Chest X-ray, PA view. Patient: 58 years old, sex F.
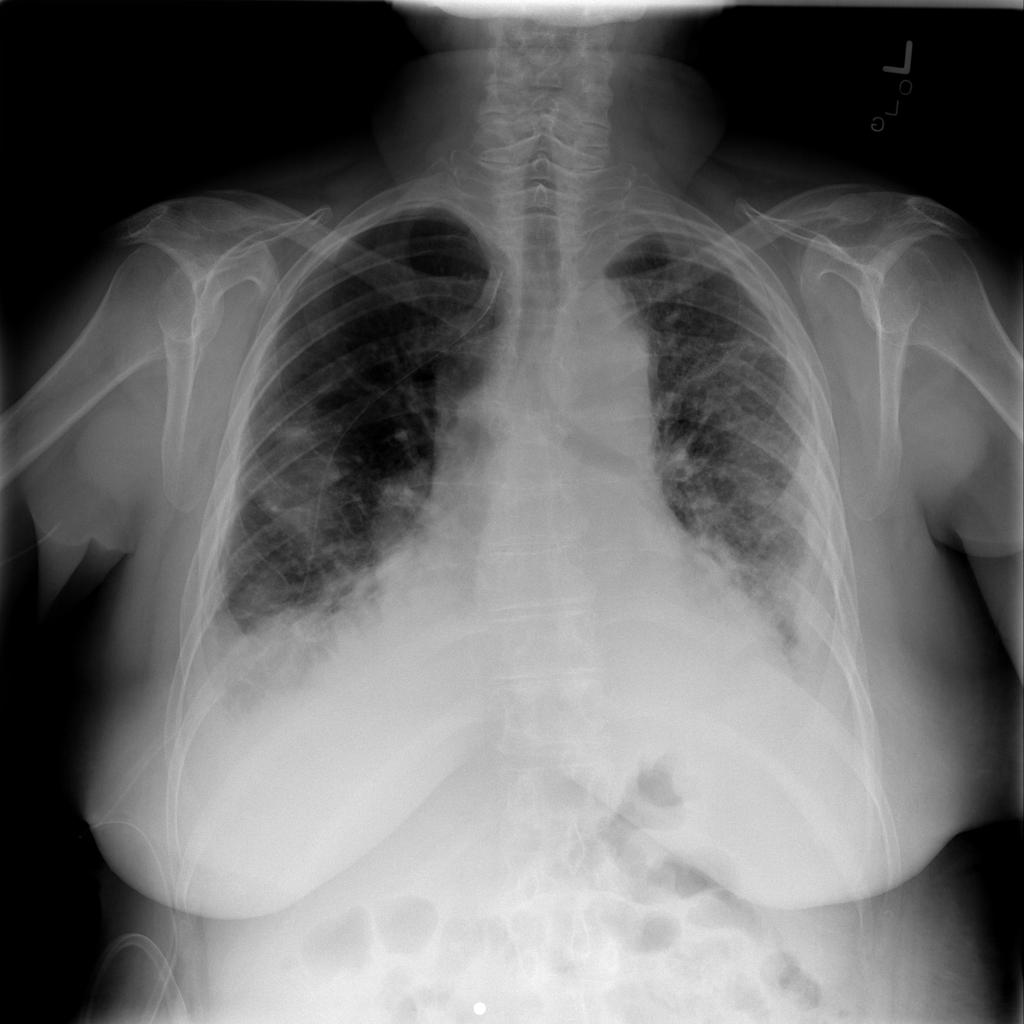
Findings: Atelectasis, Effusion, Infiltration, Pleural_Thickening